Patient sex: M
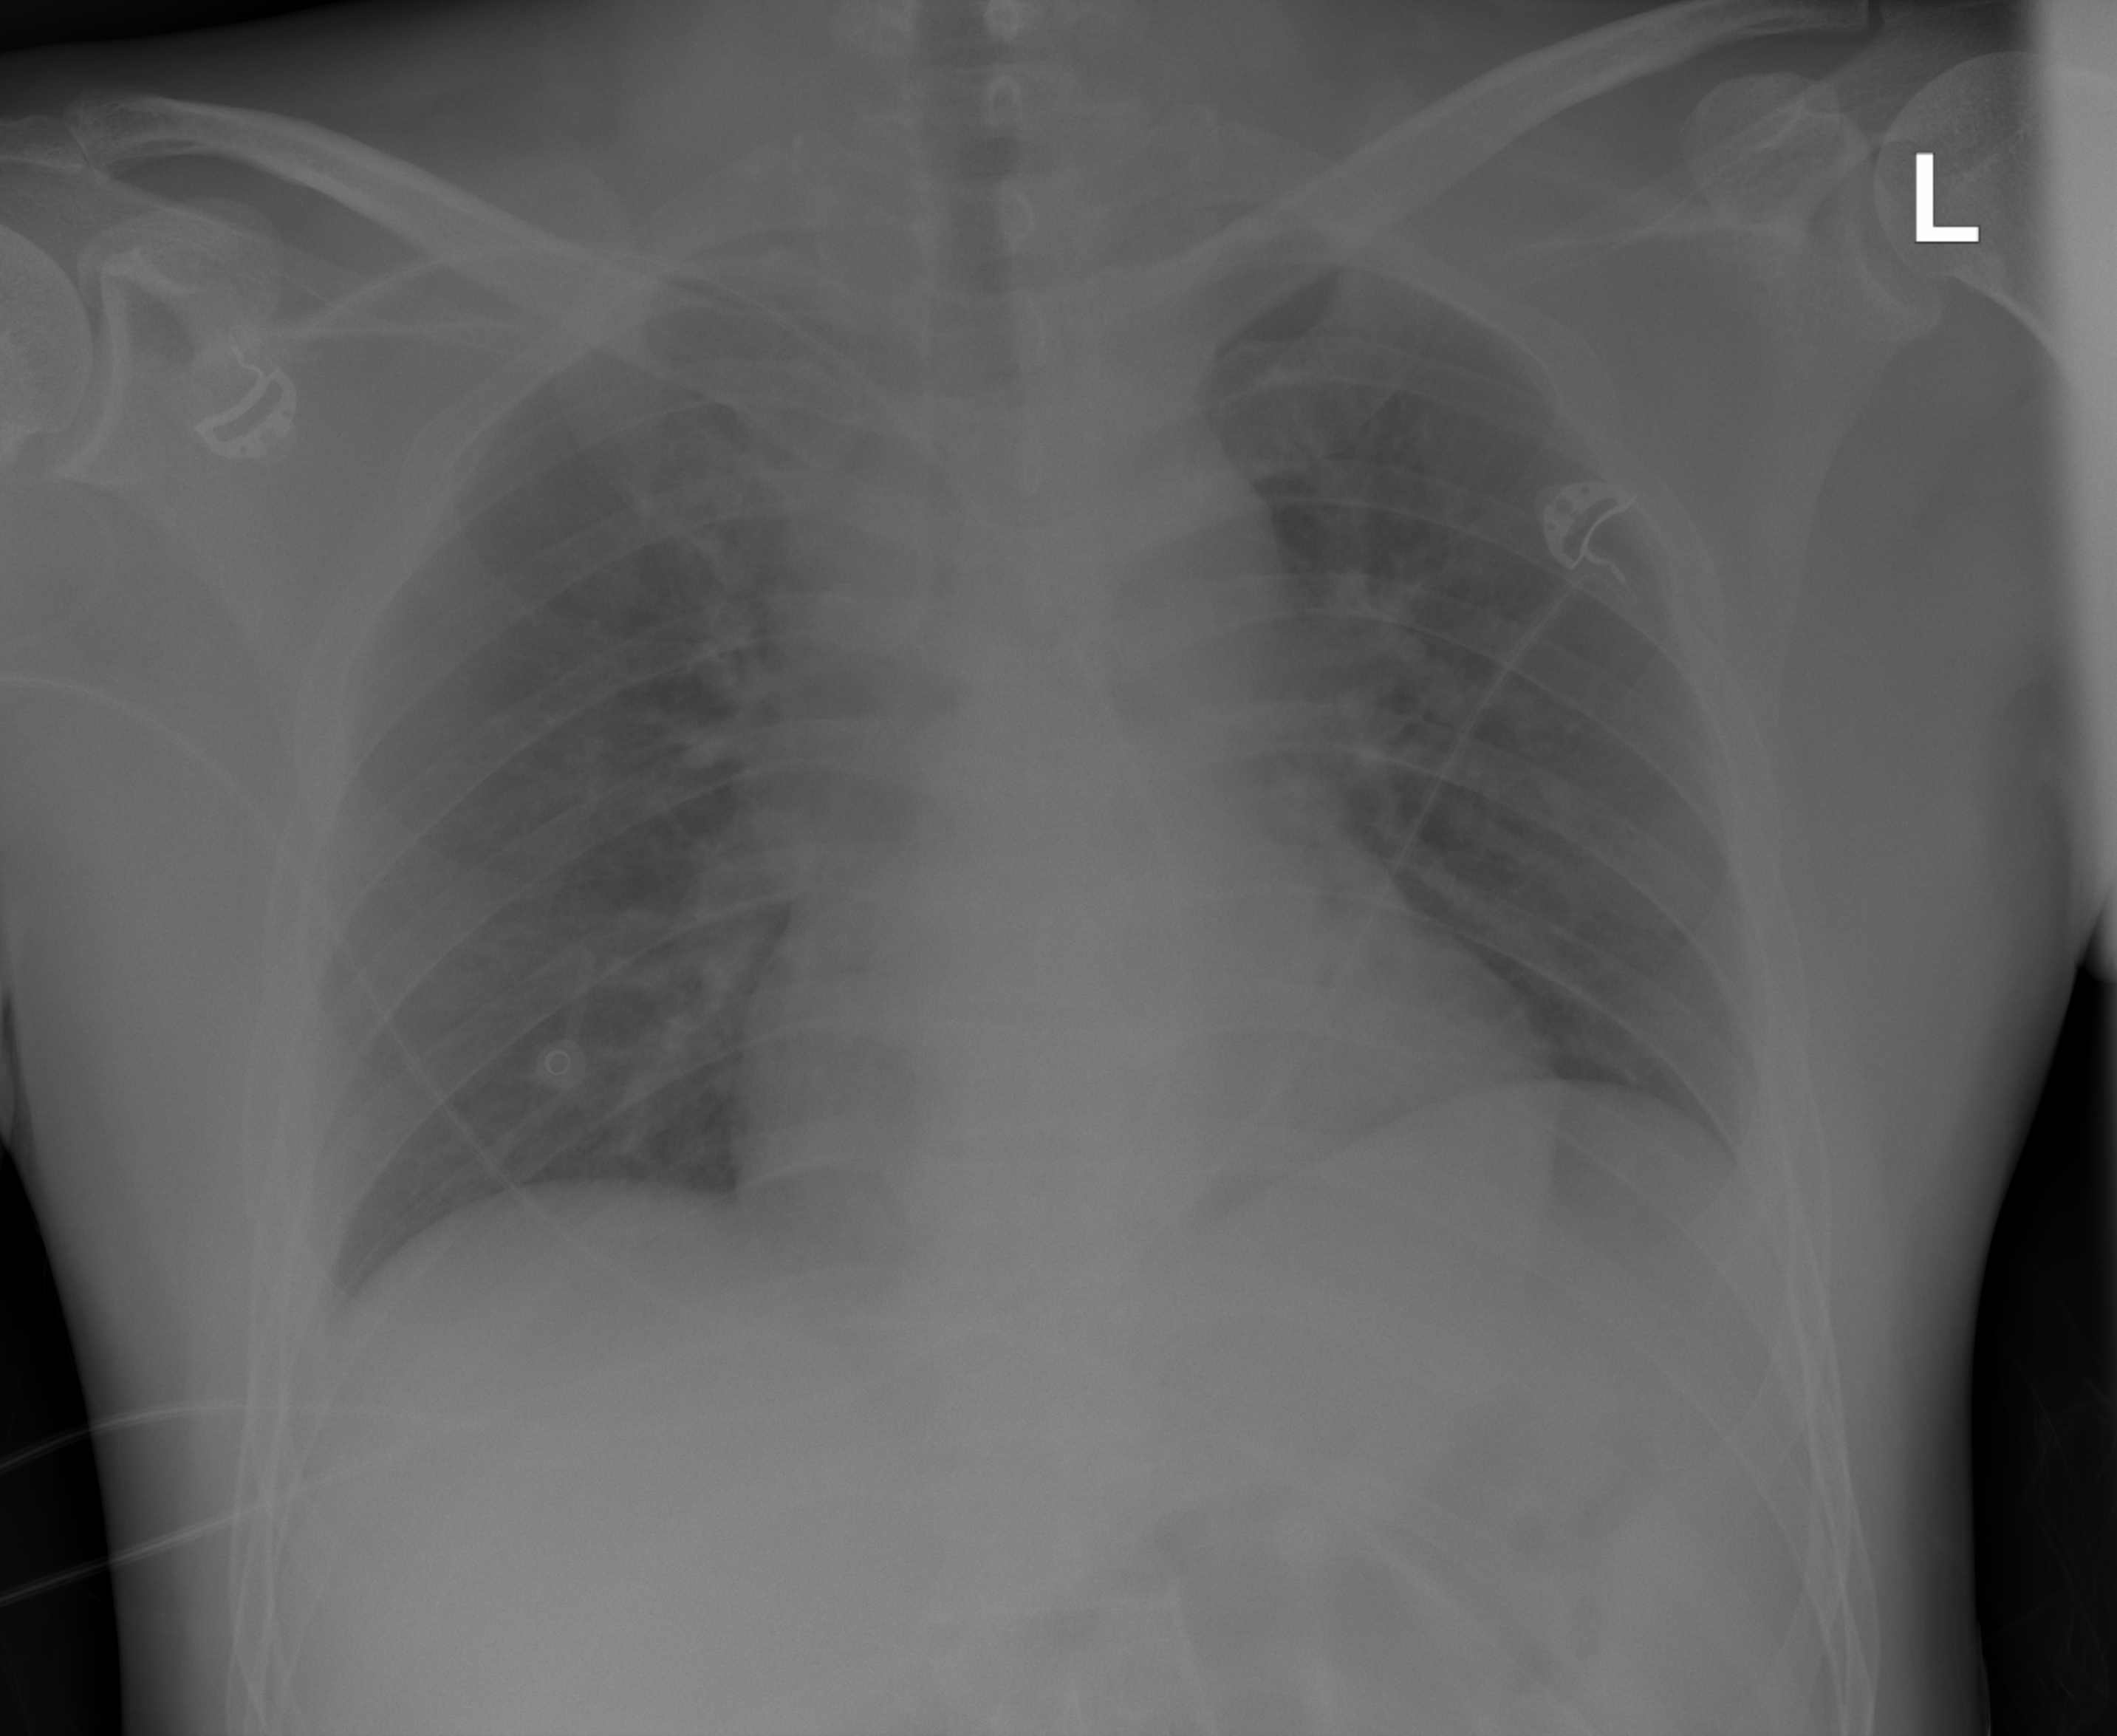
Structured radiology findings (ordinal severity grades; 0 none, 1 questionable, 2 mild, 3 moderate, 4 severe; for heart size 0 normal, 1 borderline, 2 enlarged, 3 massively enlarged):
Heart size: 0
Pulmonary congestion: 1
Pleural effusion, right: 0
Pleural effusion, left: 0
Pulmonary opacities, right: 0
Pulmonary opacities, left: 0
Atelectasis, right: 0
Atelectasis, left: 0